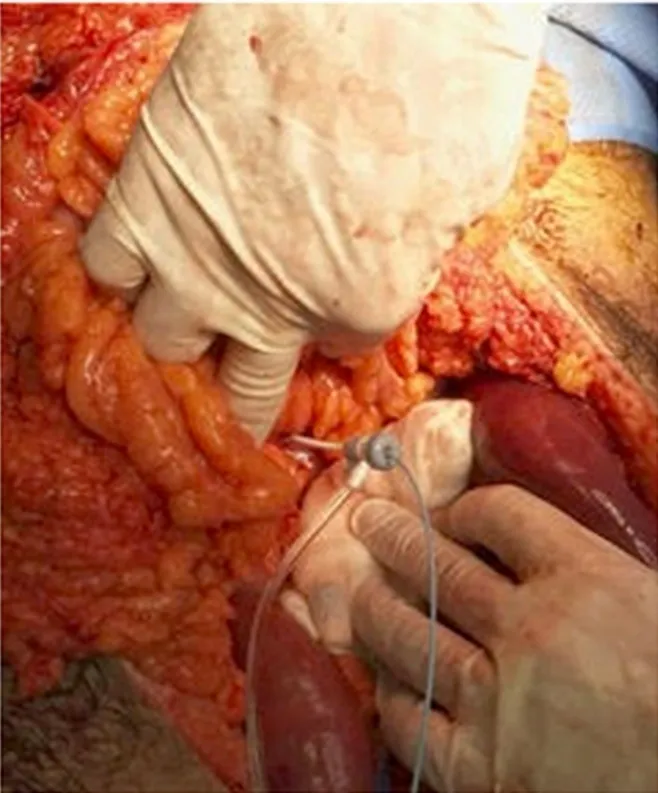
xxx.
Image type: medical_photograph (other_medical_photograph)